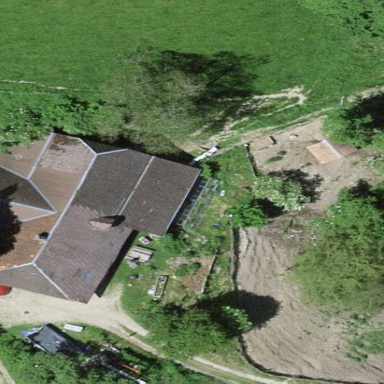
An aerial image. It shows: Farm building.